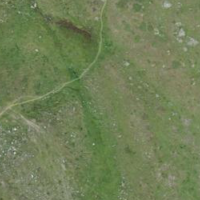
EUNIS habitat code: 26
Species observed at this site:
Arnica montana